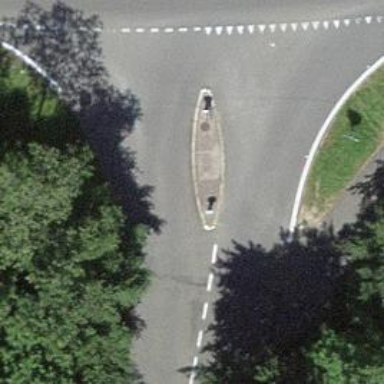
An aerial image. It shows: Traffic calming island.